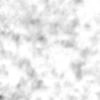
Label: no_change